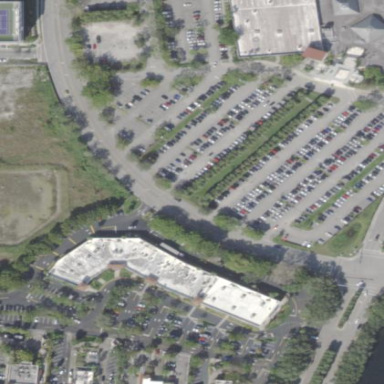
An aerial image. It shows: Parking area with surface.